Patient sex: F
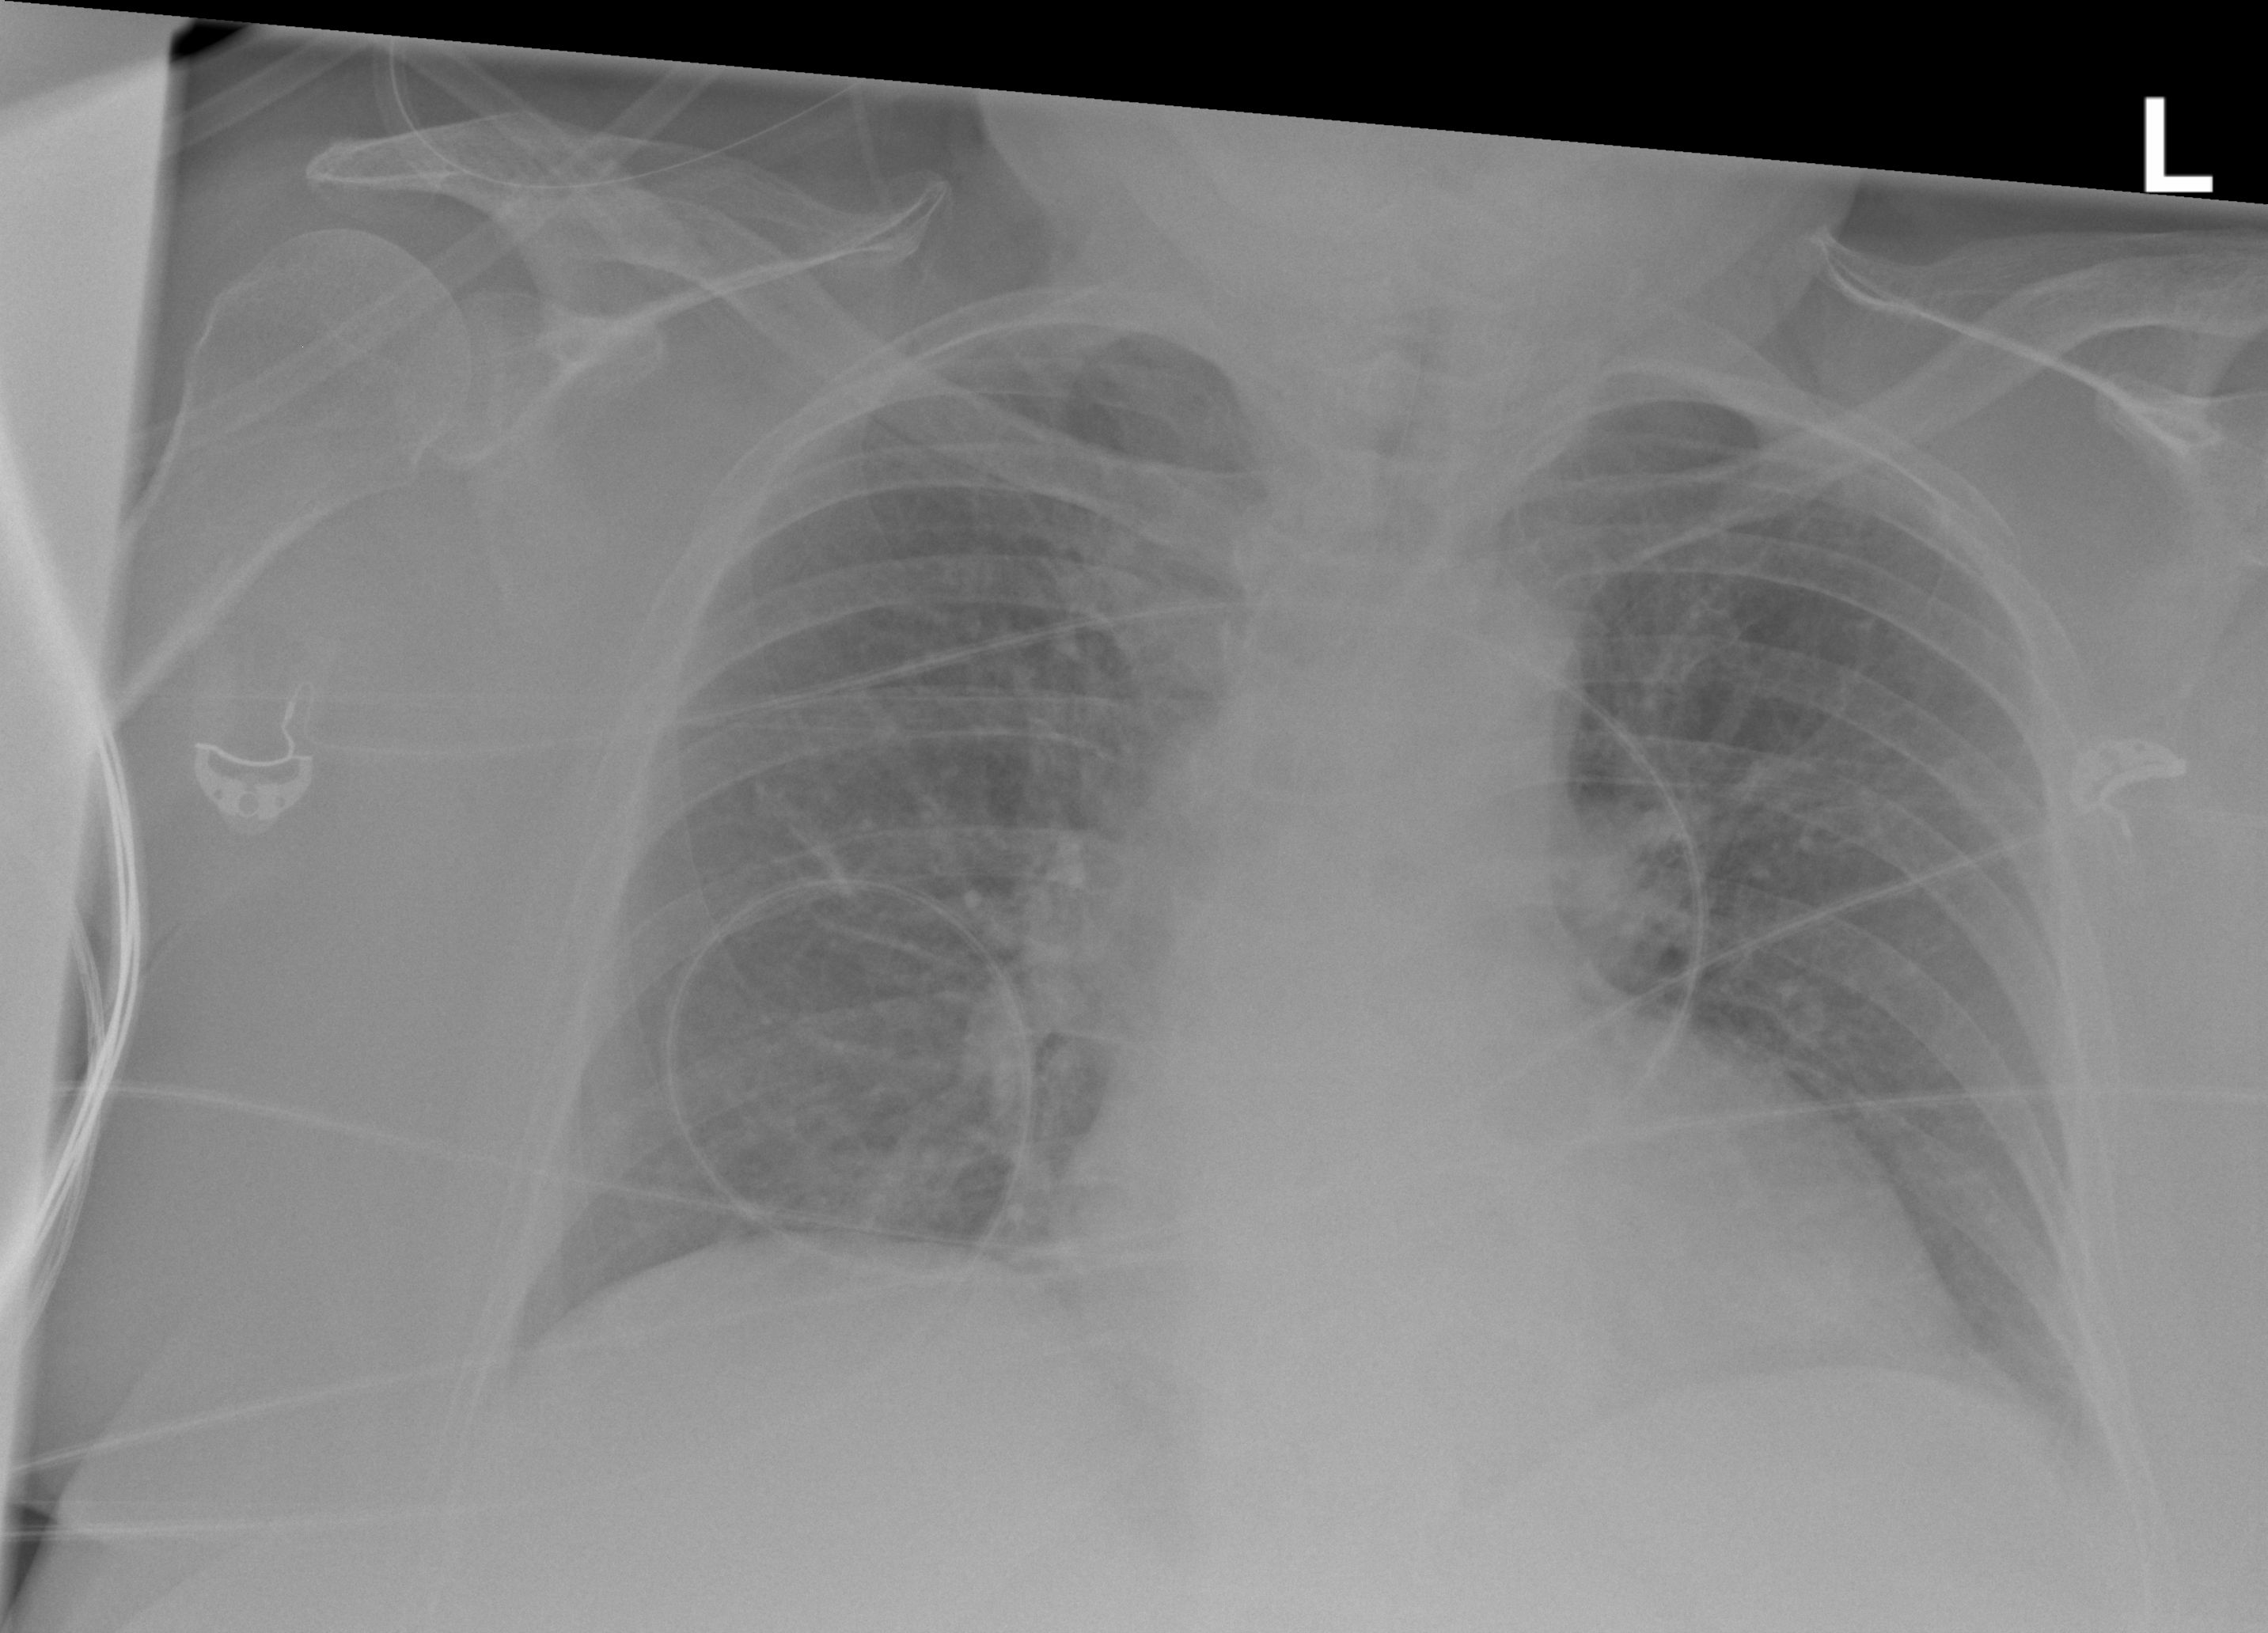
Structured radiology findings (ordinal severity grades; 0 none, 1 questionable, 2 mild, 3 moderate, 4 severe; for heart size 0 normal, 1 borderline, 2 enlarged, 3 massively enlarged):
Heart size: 2
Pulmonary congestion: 1
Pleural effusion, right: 0
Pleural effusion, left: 2
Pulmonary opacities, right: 2
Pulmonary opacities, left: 0
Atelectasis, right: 2
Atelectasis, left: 2